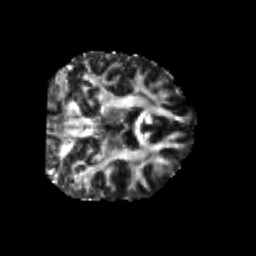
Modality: FA
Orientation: coronal
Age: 36
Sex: male
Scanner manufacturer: siemens
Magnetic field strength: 3 T
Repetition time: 3.5 s
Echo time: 0.104 s